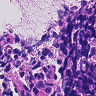
Metastatic tissue present: no